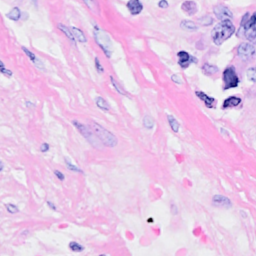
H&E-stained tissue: Breast